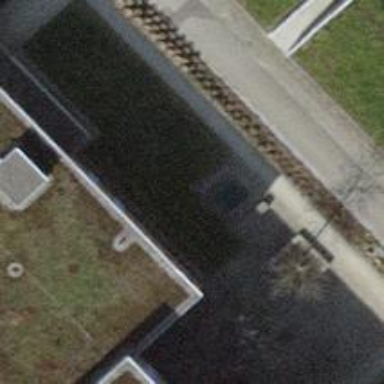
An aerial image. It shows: Concrete bench.